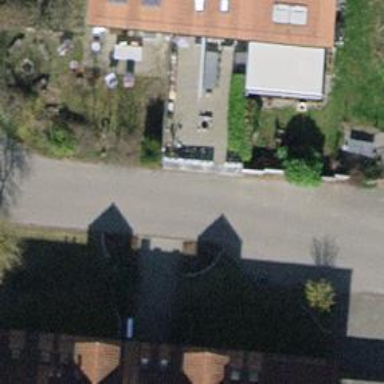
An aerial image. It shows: Residential road with asphalt surface and no sidewalks.